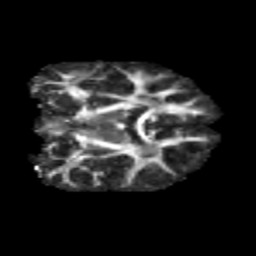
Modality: FA
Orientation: coronal
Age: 11
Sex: female
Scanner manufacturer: siemens
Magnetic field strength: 3 T
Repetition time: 3.8 s
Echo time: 0.07 s